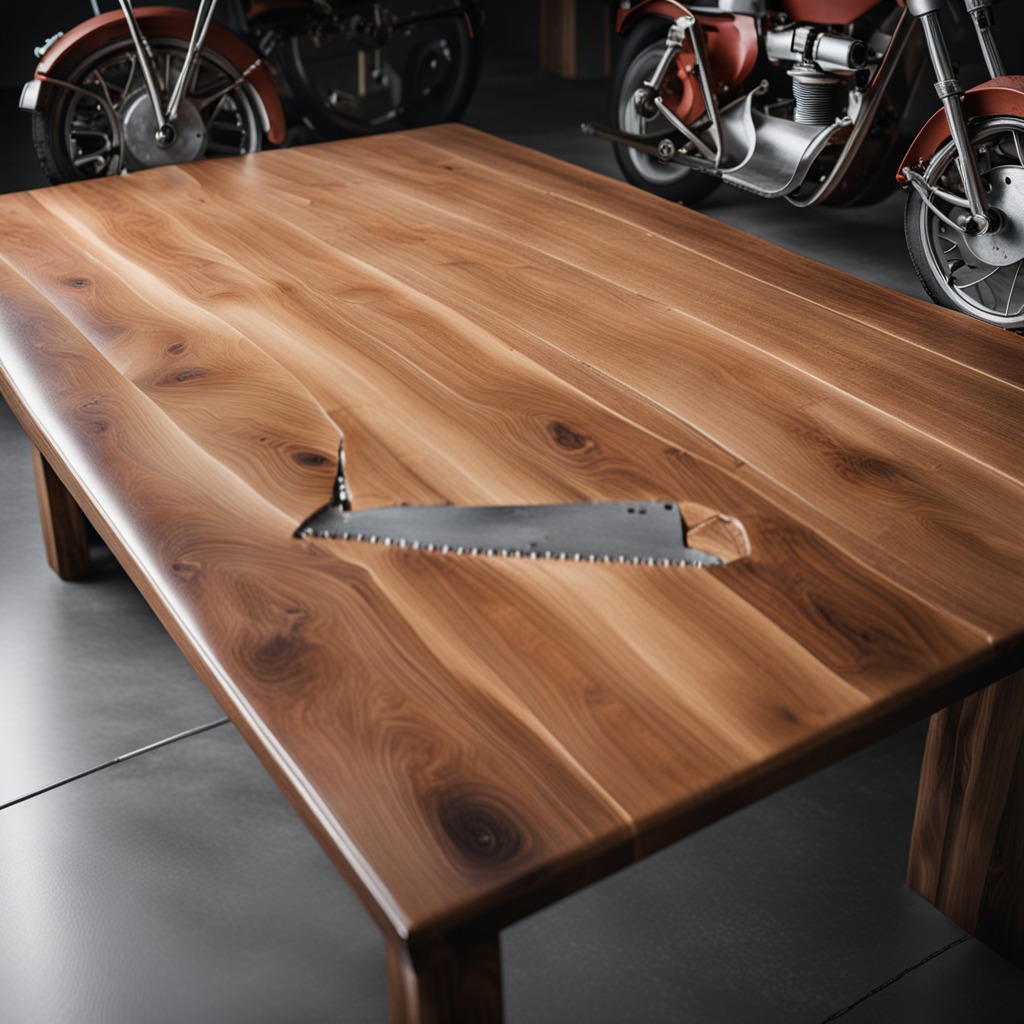
A metal saw is lying on an oil-spilled wooden table in a vintage motorcycle garage.